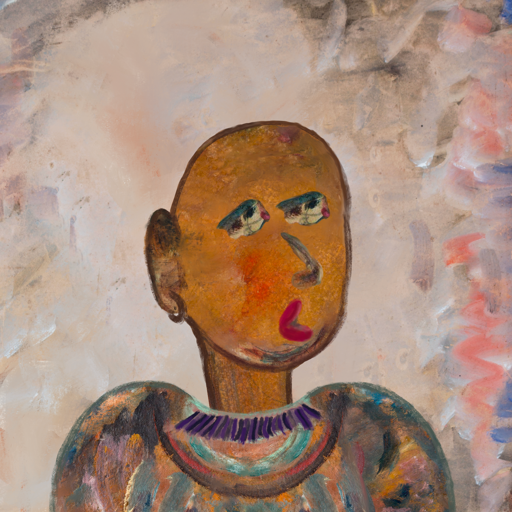
Background: Roy_Bahadur, Head And Neck Side: Pipe, Face Side: Pipe, Bust: Boggyland, Hair Side: Blank, Head Accessory: Blank, Second Necklace: Blank, Necklace: HillGirl, Baby: Blank